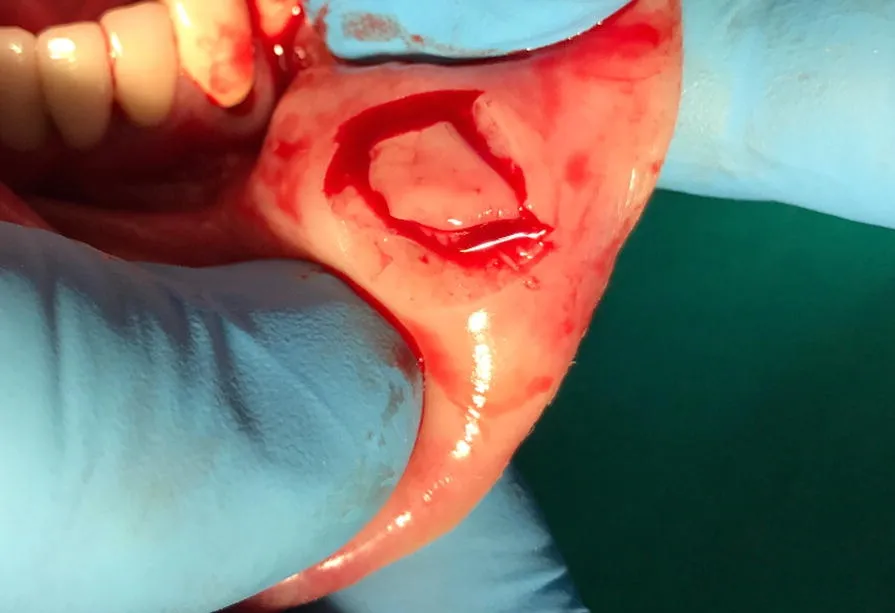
Lower lip biopsy.
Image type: medical_photograph (other_medical_photograph)